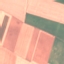
Label: AnnualCrop